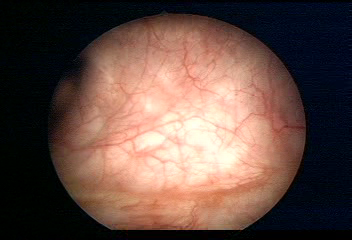
Modality: WLC
Class: Normal mucosa
Bladder cancer association: No